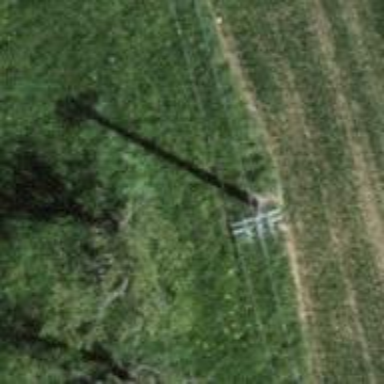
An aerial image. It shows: Power pole.